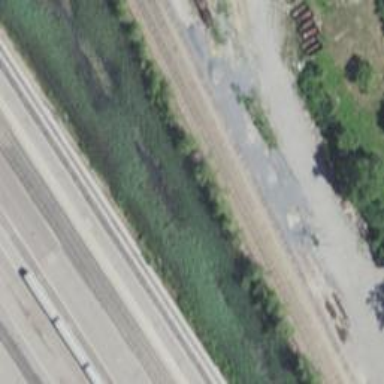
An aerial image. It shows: Rail spur service.